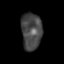
Tissue: skin
Cell type: Epithelial cells
Senescence score: 0.2627
Nuclear area (px): 748
Mean DAPI intensity: 70.909